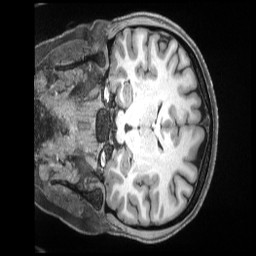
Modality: T1w
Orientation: coronal
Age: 27
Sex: female
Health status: ill
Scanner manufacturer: siemens
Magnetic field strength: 3 T
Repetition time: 2.5 s
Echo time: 0.00181 s